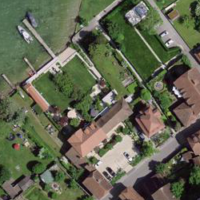
EUNIS habitat code: 55
Species observed at this site:
Chroicocephalus ridibundus
Cygnus olor
Fulica atra
Anas platyrhynchos
Echinops sphaerocephalus
Passer domesticus
Columba livia
Coloeus monedula
Motacilla alba